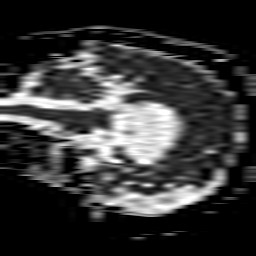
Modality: ADC
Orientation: sagittal
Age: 56
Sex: female
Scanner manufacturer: philips
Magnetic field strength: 1.5 T
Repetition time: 3.545 s
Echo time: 0.09411 s